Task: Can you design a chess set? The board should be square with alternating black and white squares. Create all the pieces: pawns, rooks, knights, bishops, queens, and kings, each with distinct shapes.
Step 4889:
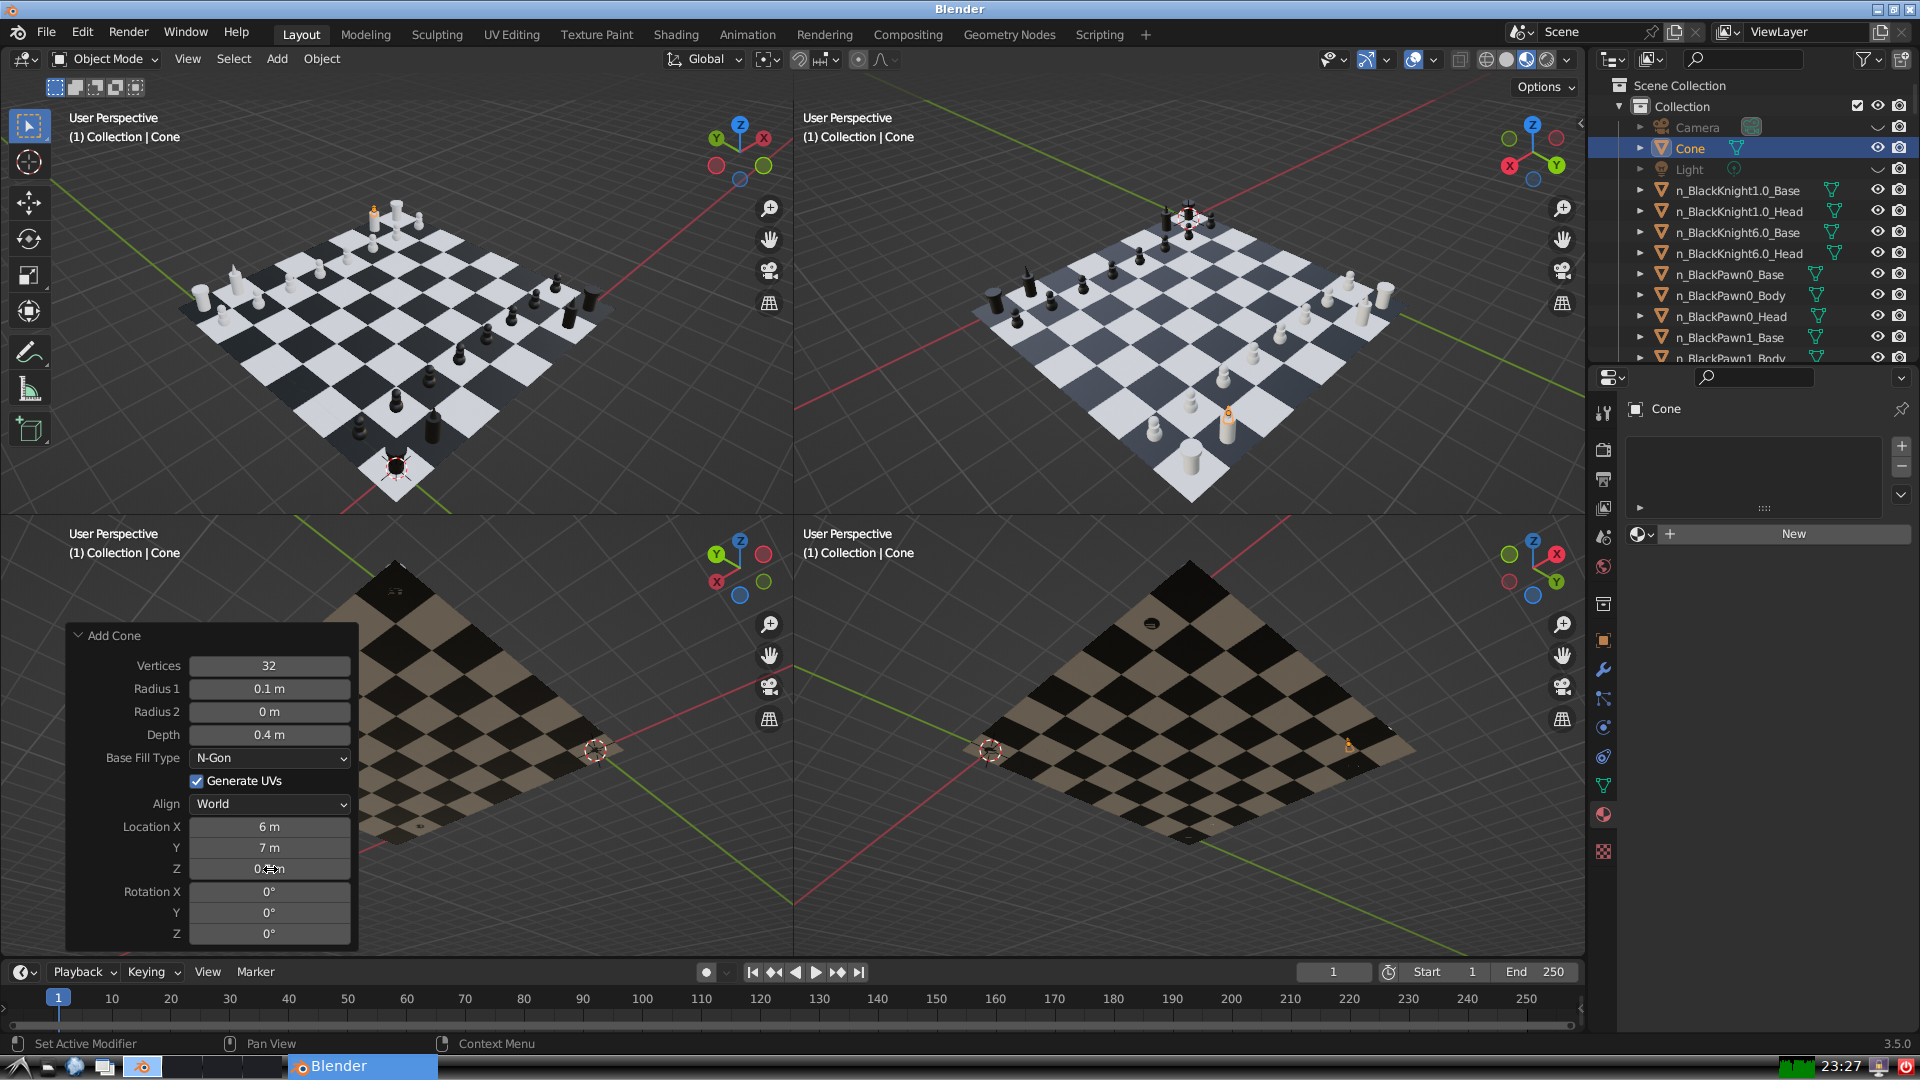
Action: {"mouse_move": [1608, 631]}